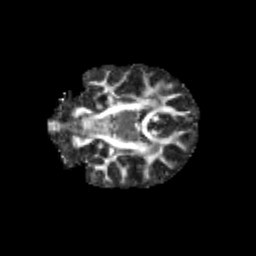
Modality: FA
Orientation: coronal
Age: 12
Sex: male
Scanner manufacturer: siemens
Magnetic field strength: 3 T
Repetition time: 3.8 s
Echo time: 0.07 s